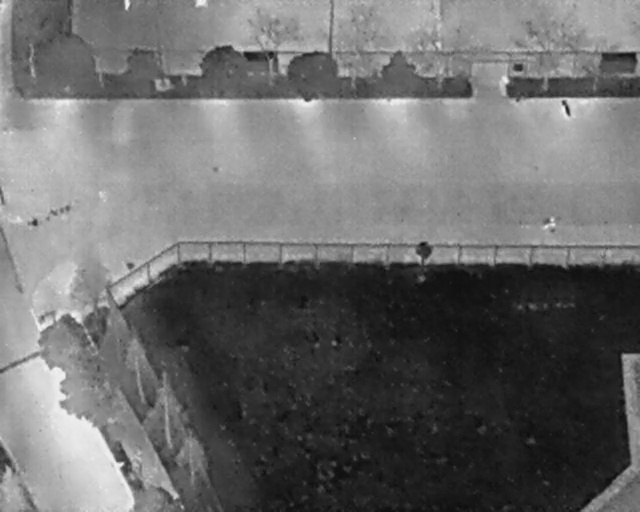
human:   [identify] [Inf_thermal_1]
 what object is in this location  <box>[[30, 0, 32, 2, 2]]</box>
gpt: <ref>1 small person at the top</ref>